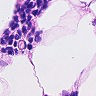
Metastatic tissue present: no